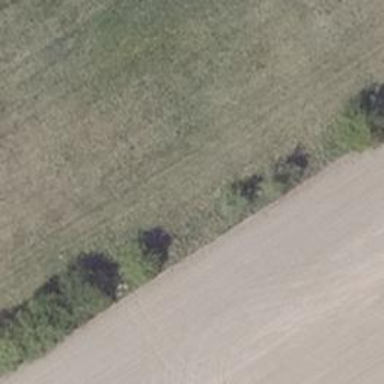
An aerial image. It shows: Deciduous tree with broadleaved leaves.